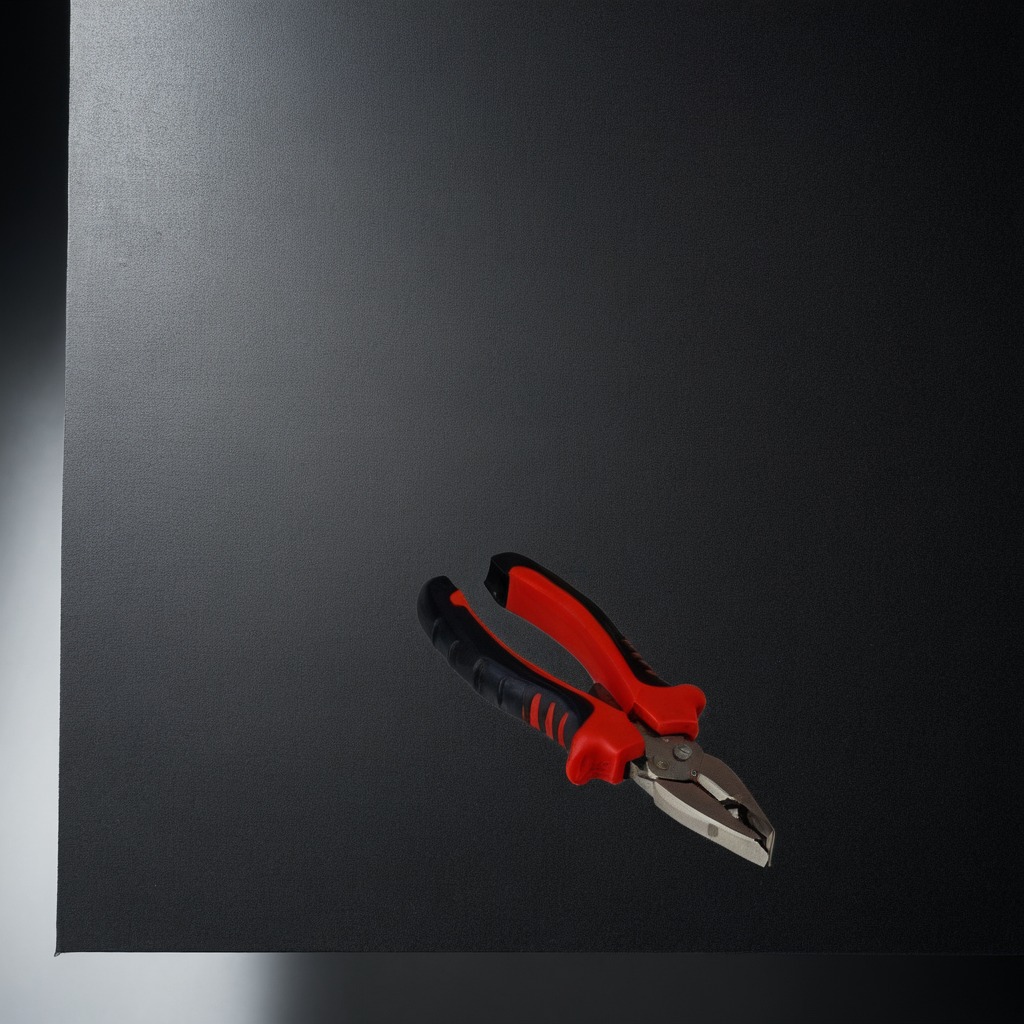
A plier lying on the tabletop